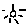
Label: sun